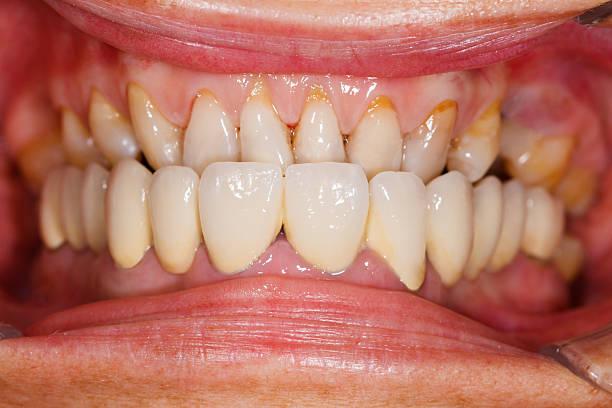
Condition: Calculus